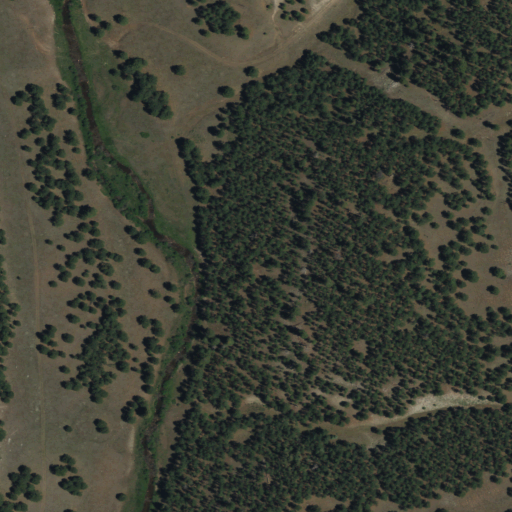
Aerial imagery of valley in New Mexico named Burned Canyon containing evergreen forest, woody wetlands, and shrub